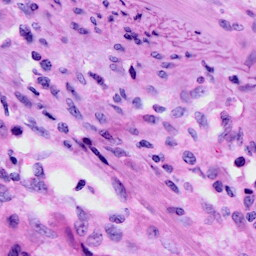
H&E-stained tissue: Cervix